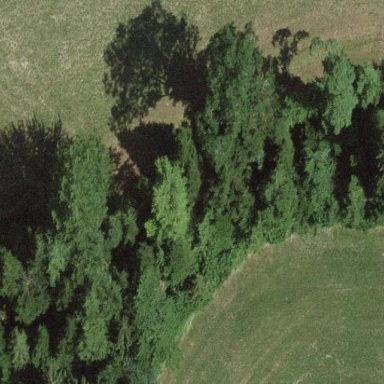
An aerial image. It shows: Forest area.